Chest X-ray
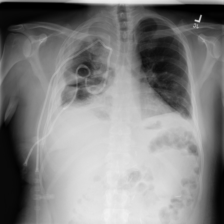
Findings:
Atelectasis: negative
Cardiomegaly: negative
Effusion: positive
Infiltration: negative
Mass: positive
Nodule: negative
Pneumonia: negative
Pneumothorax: negative
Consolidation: negative
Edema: negative
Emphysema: negative
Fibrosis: negative
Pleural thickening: positive
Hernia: negative